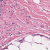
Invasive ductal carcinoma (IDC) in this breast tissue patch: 1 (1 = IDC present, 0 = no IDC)